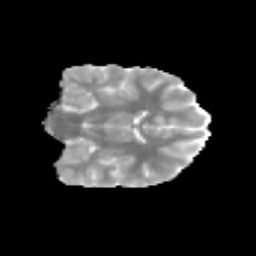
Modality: MD
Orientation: coronal
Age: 10
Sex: female
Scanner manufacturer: siemens
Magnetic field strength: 3 T
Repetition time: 3.8 s
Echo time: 0.07 s